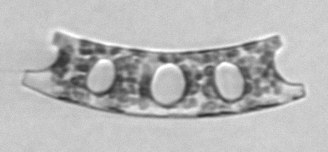
Label: Eucampia